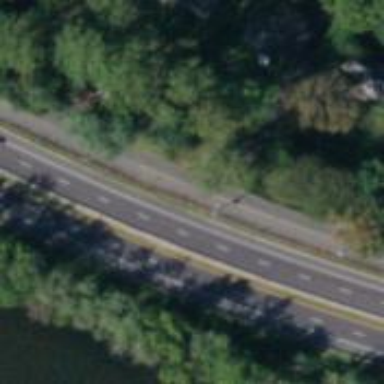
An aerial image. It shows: Urban freeway/expressway classified as trunk highway.